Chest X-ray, PA view. Patient: 50 years old, sex M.
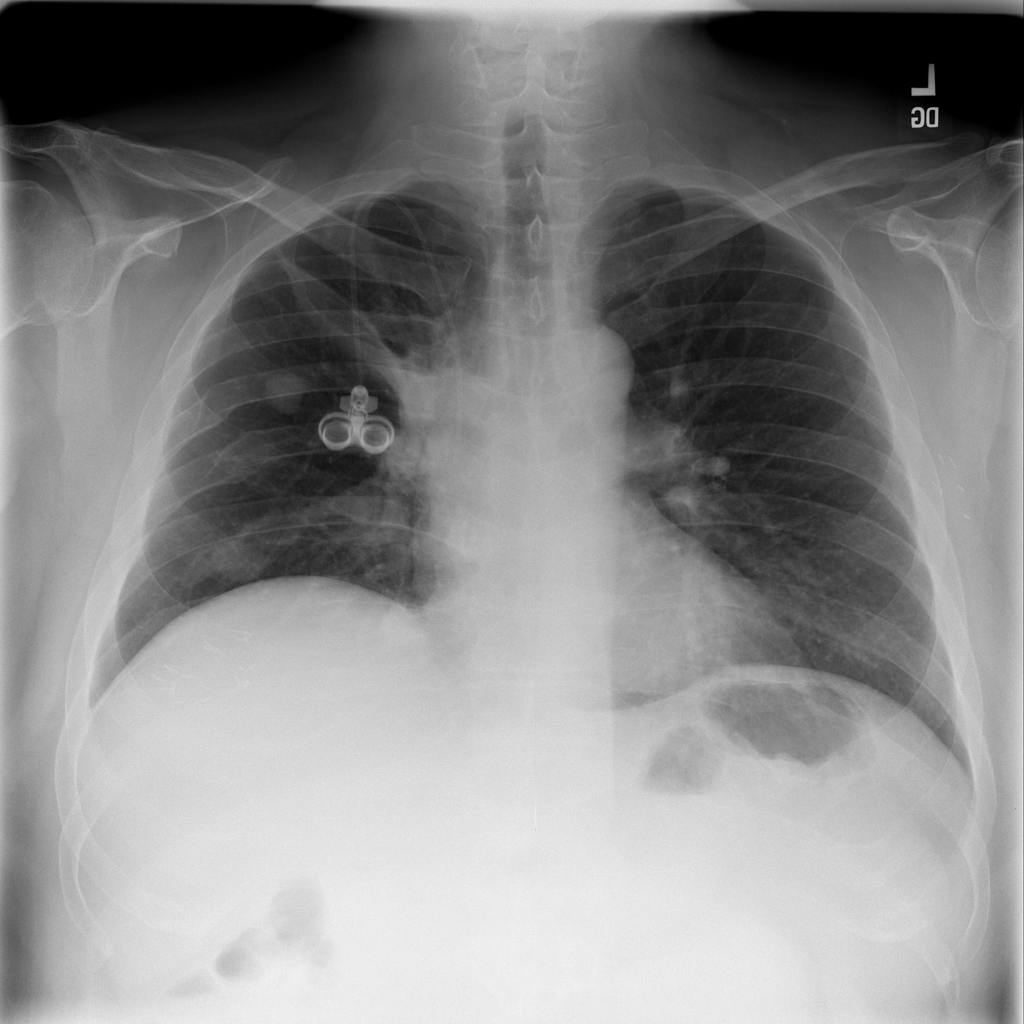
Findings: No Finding